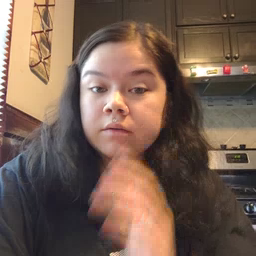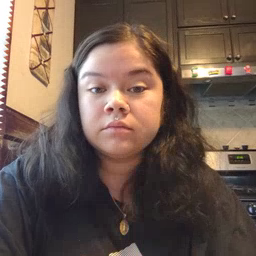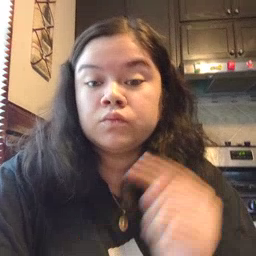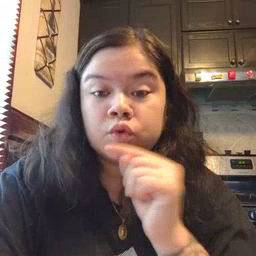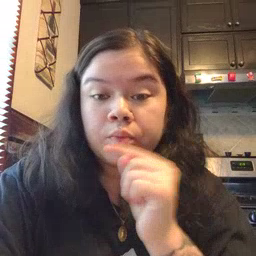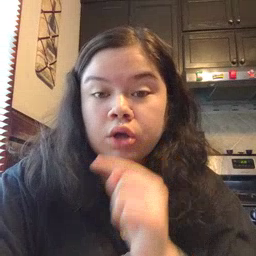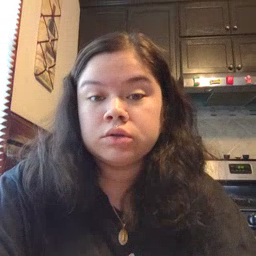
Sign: toothbrush